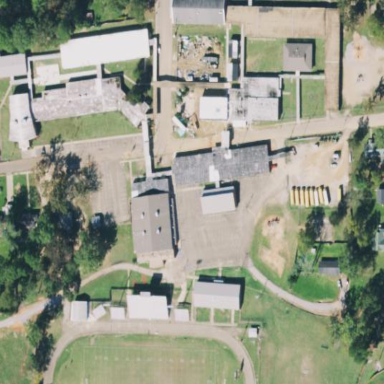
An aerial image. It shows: School.